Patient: sex F, age 83
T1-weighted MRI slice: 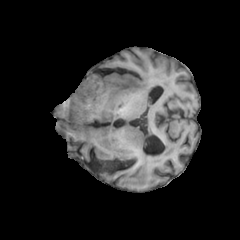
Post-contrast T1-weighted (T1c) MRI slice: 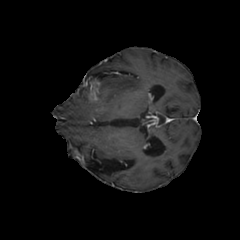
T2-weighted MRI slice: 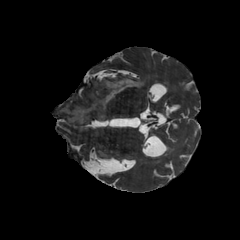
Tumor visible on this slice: yes
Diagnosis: Glioblastoma, IDH-wildtype
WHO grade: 4